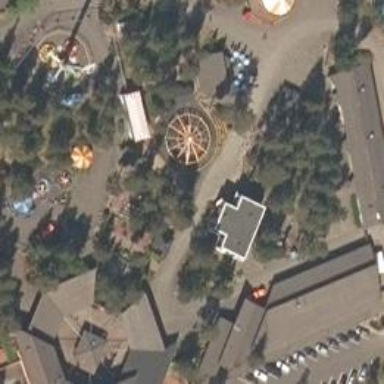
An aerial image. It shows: Train attraction.